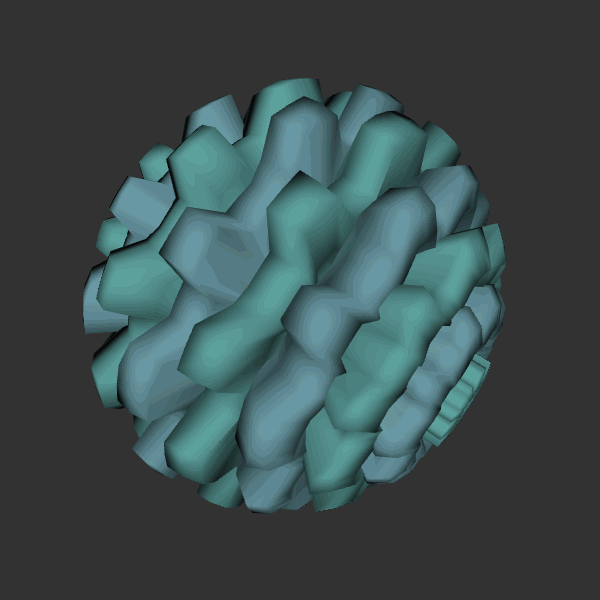
Background: dark